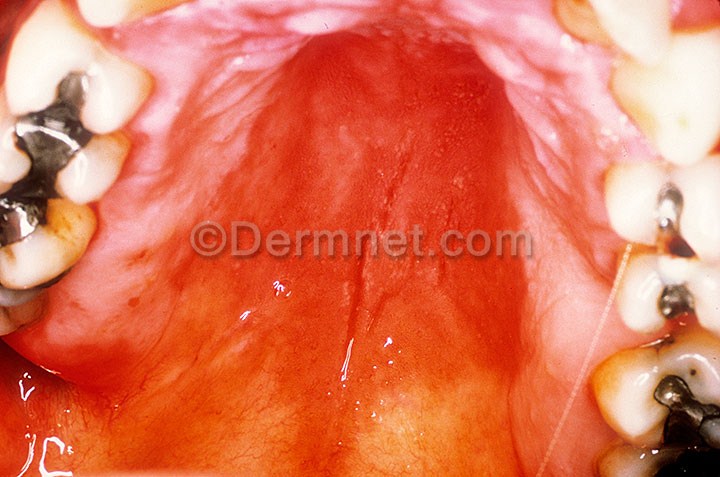
Disease: Tinea Ringworm Candidiasis and other Fungal Infections